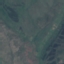
Label: HerbaceousVegetation